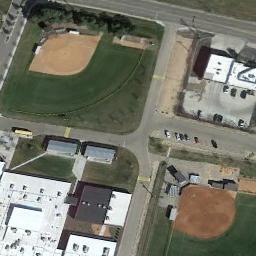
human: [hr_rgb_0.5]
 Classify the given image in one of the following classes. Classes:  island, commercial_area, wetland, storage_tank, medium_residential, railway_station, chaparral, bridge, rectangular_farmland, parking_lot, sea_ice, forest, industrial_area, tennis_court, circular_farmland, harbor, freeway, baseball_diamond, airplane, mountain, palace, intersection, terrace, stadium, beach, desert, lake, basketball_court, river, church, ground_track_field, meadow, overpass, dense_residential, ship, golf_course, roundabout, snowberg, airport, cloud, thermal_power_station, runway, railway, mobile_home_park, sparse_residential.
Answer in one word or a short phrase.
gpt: baseball_diamond